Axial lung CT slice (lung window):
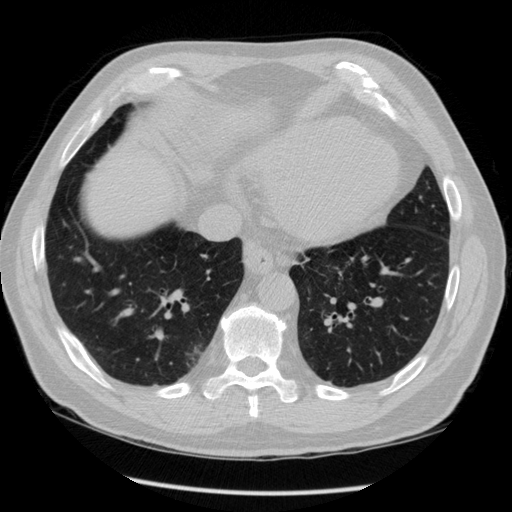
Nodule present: no